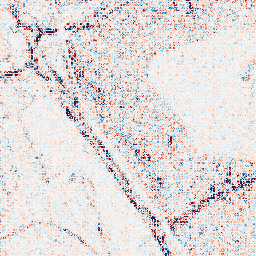
Category: wavelet
Decomposition family: wavelet_biorthogonal
Decomposition parameters: wavelet: bior3.5
level: 1
Upsampling method: cubic_mitchell
Upsampling parameters: scale: 2
Upsampling scale: 2